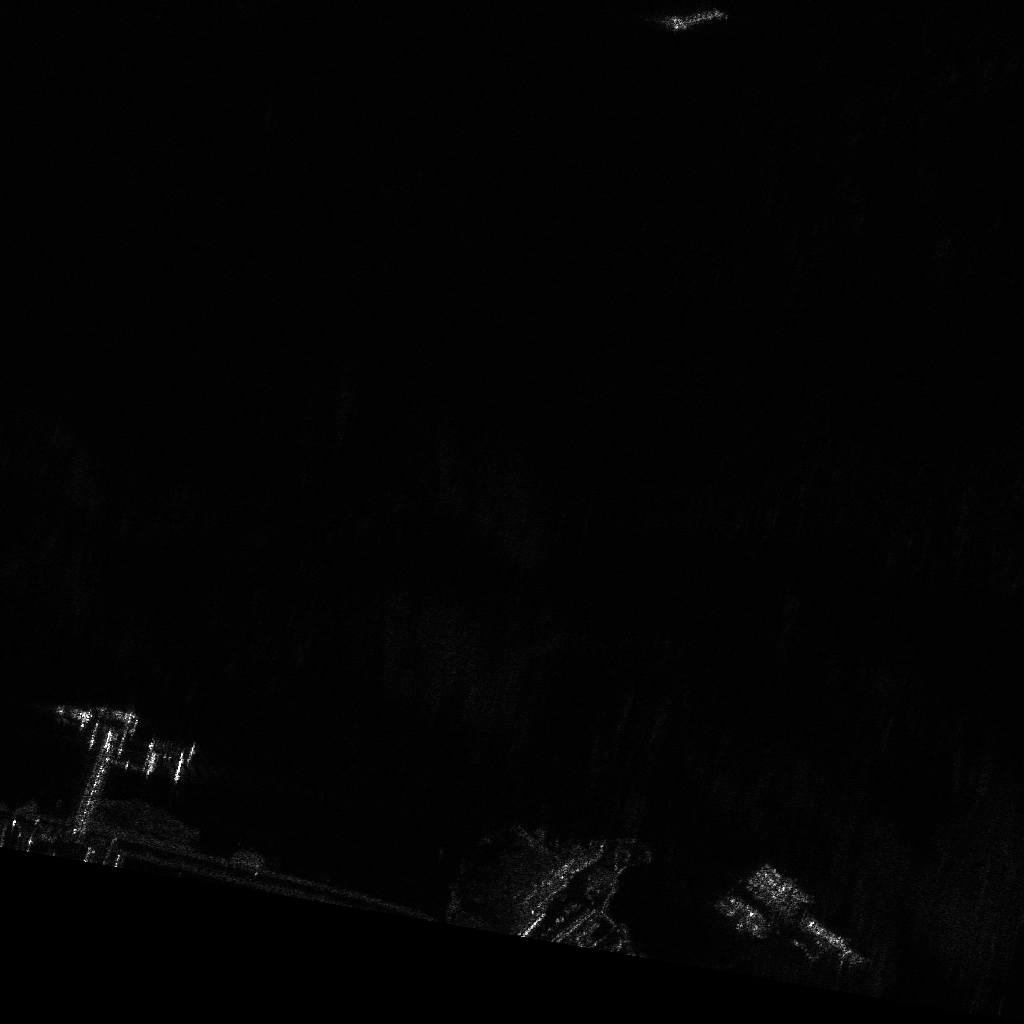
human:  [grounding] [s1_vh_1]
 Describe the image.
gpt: In the satellite image, there is  <ref>1 large fishing </ref> <box>[[67, -1, 68, 4, 71]]</box> located at top.